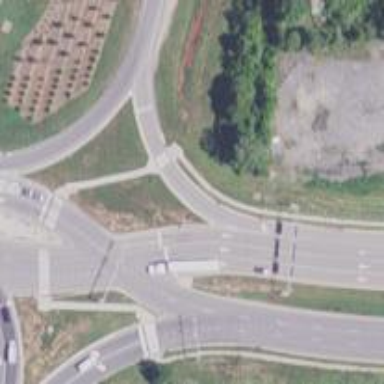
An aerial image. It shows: Uncontrolled road crossing.